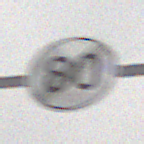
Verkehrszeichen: EndeGeschwindigkeit80
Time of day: MorningAfternoon
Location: Outdoor (Nature)
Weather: Overcast
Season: Winter
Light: Natural